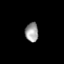
Tissue: prostate
Cell type: Epithelial cells
Senescence score: 0.3563
Nuclear area (px): 245
Mean DAPI intensity: 157.804